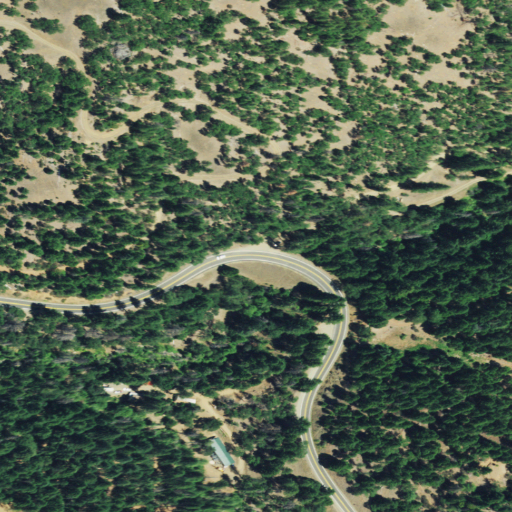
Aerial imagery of valley in California named Devils Gulch containing shrub, evergreen forest, open development, and low intensity development